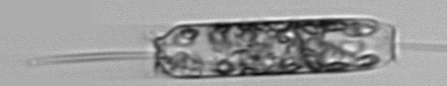
Label: Ditylum_brightwellii